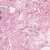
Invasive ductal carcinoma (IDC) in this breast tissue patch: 0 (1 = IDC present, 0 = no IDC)